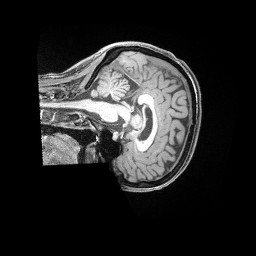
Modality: T1w
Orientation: sagittal
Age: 36
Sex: female
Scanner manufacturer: siemens
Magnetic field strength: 3 T
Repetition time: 2 s
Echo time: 0.00211 s